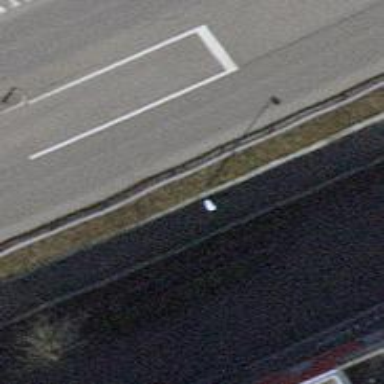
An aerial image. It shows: Concrete footway passing through tunnel.